Question: I have a free text catalog on a simple table on SQL Server 2008R2:
'''
CREATE FULLTEXT CATALOG customer_catalog;
CREATE FULLTEXT INDEX ON customer
(
name1
)
KEY INDEX customer_pk
ON customer_catalog;
ALTER FULLTEXT INDEX ON customer START UPDATE POPULATION;
'''
If I perform the following three queries the first two return almost immediately, while the last one takes ~14 seconds on a table with 100,000 records:
'''
SELECT
customer_id
FROM
customer
WHERE
CONTAINS(customer.*, 'nomatch');
SELECT
customer_id
FROM
customer
WHERE
customer.customer_id = 0;
SELECT
customer_id
FROM
customer
WHERE
CONTAINS(customer.*, 'nomatch')
OR customer.customer_id = 0;
'''
Here are the queryplans:

Why is the third query so much slower? Can I do anything to improve it or do I need to split the query?
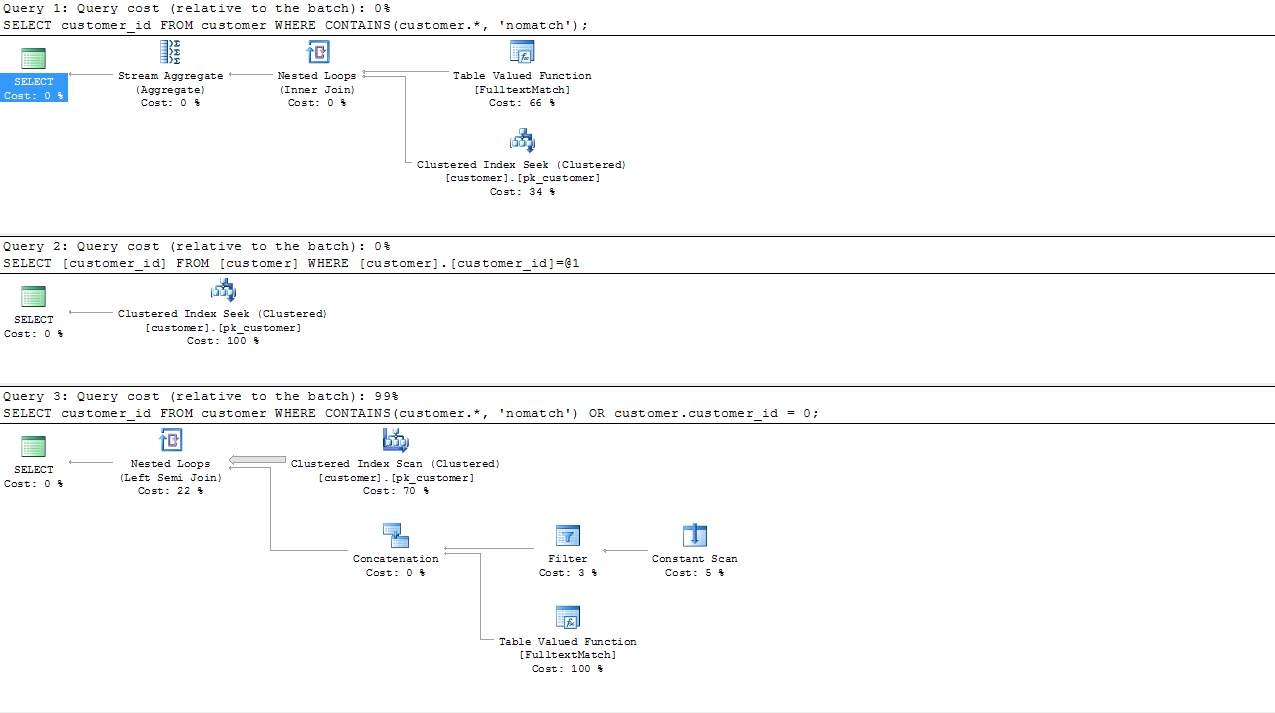
Answer: Depending on your MS SQL 2008 R2 sevice pack version, your problem might be related to following Microsoft Connect issue: <URL>
As per the MS Connect entry, the problem should go away after installing the latest Cumulative Update package for SQL Server 2008 R2.